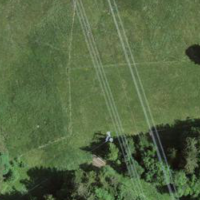
EUNIS habitat code: 25
Species observed at this site:
Dactylorhiza maculata